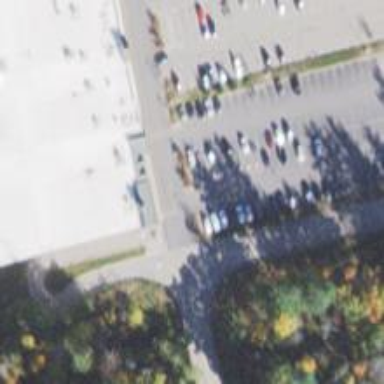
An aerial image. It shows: Service road with separate asphalt sidewalk.